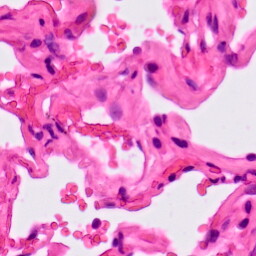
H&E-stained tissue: Lung